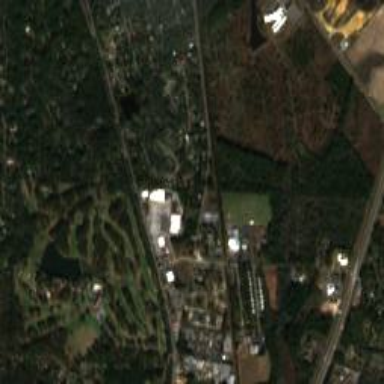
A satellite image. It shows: Golf course surrounded by greenery.